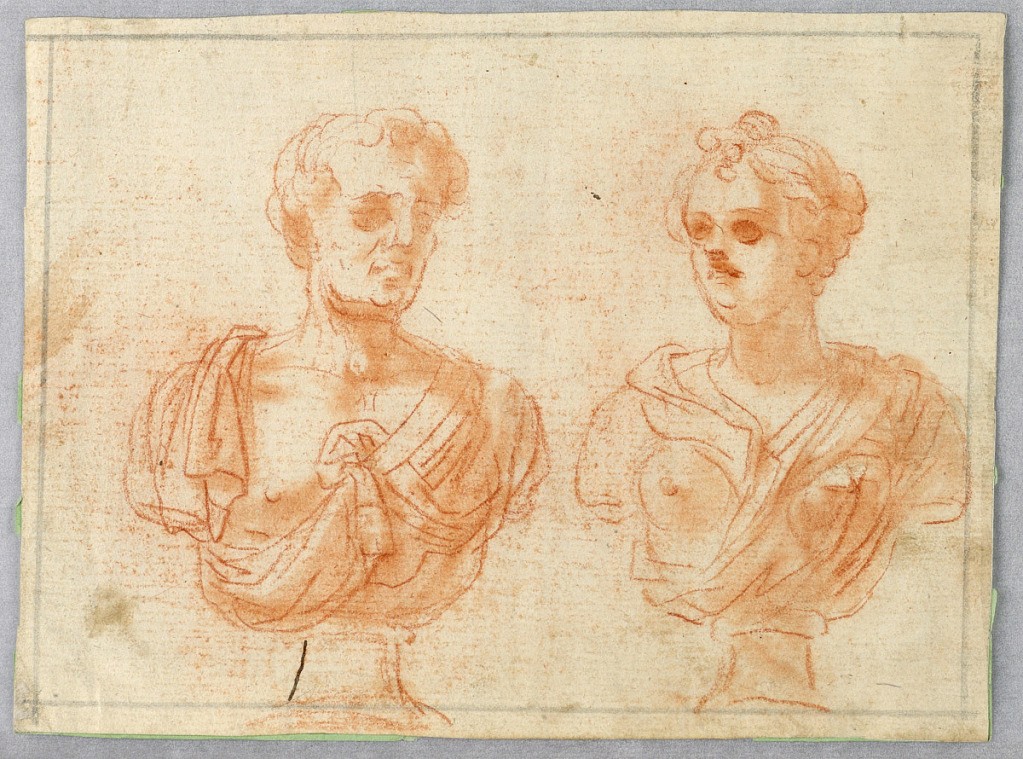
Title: Two Roman Busts
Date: late 18th century
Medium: Red crayon, brush and wash on paper
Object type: Drawing
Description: A male and female bust in the antique style. Later added charcoal border.